Question: I just started a new project with ASP.NET MVC5 and Entity Framework 6. My problem is, that I cannot find where EF is putting my data.
For testing I added rows to the database using EF 'context.Users.Add(...); context.SaveChanges();' and I was successful, but I cannot see the database created (just before doing an screenshot i have refreshed the database list).

When I run 'update-database' in Package Manager Console, database creates as it should, but on the web, it uses something else (same database where my 9 entities are saved).
Could someone tell me what is happening, where EF is saving those entities and how to fix it? Thanks.
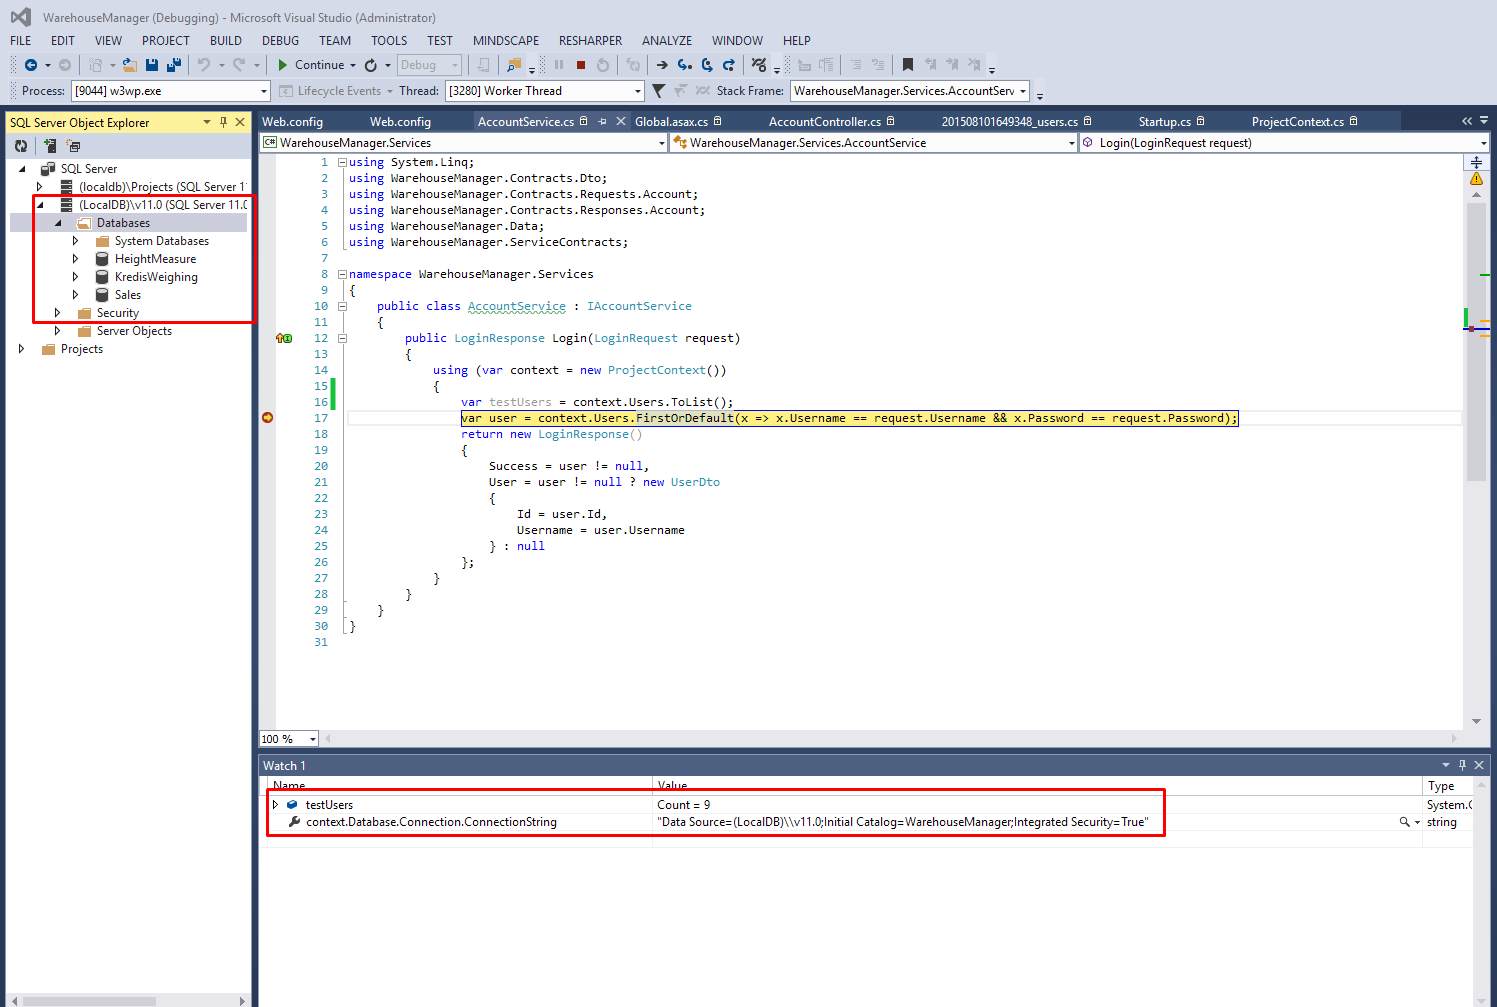
Answer: Your probably using a Local db, which defaults to
'C:\Users\user-name\'
The following explains this functionality
<URL>